RGB frame:
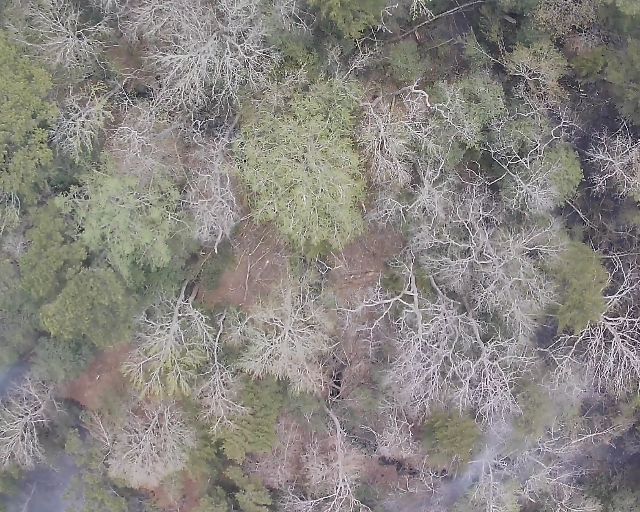
Thermal frame:
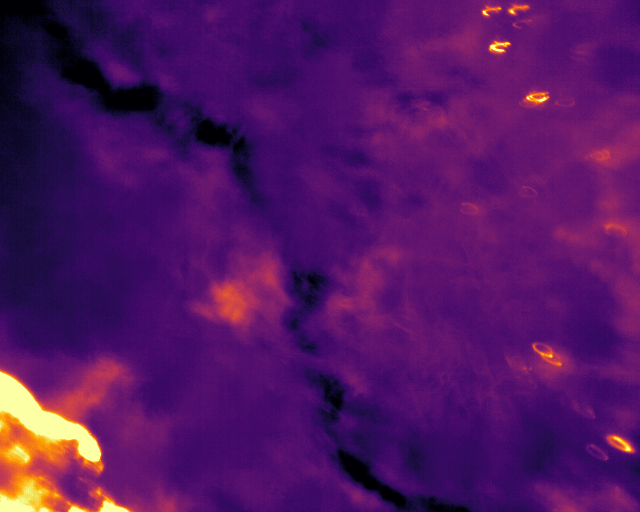
Captured: 2026-02-26 03:08:31
Pixels at or above 80 °C: 1120 (fraction of frame: 0.003418)